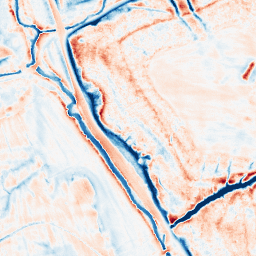
Category: edge_preserving
Decomposition family: anisotropic_diffusion
Decomposition parameters: iterations: 50
kappa: 100
gamma: 0.2
Upsampling method: sinc_hamming
Upsampling parameters: scale: 4
kernel_size: 16
Upsampling scale: 4